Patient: sex F, age 56
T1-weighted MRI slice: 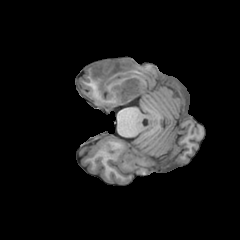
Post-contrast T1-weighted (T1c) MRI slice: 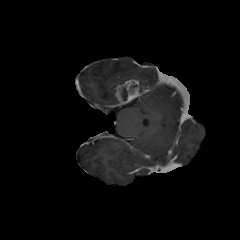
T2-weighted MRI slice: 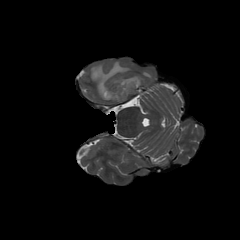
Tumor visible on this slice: yes
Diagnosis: Glioblastoma, IDH-wildtype
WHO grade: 4